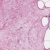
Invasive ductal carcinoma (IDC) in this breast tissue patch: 1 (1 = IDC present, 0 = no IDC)